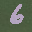
Label: 6